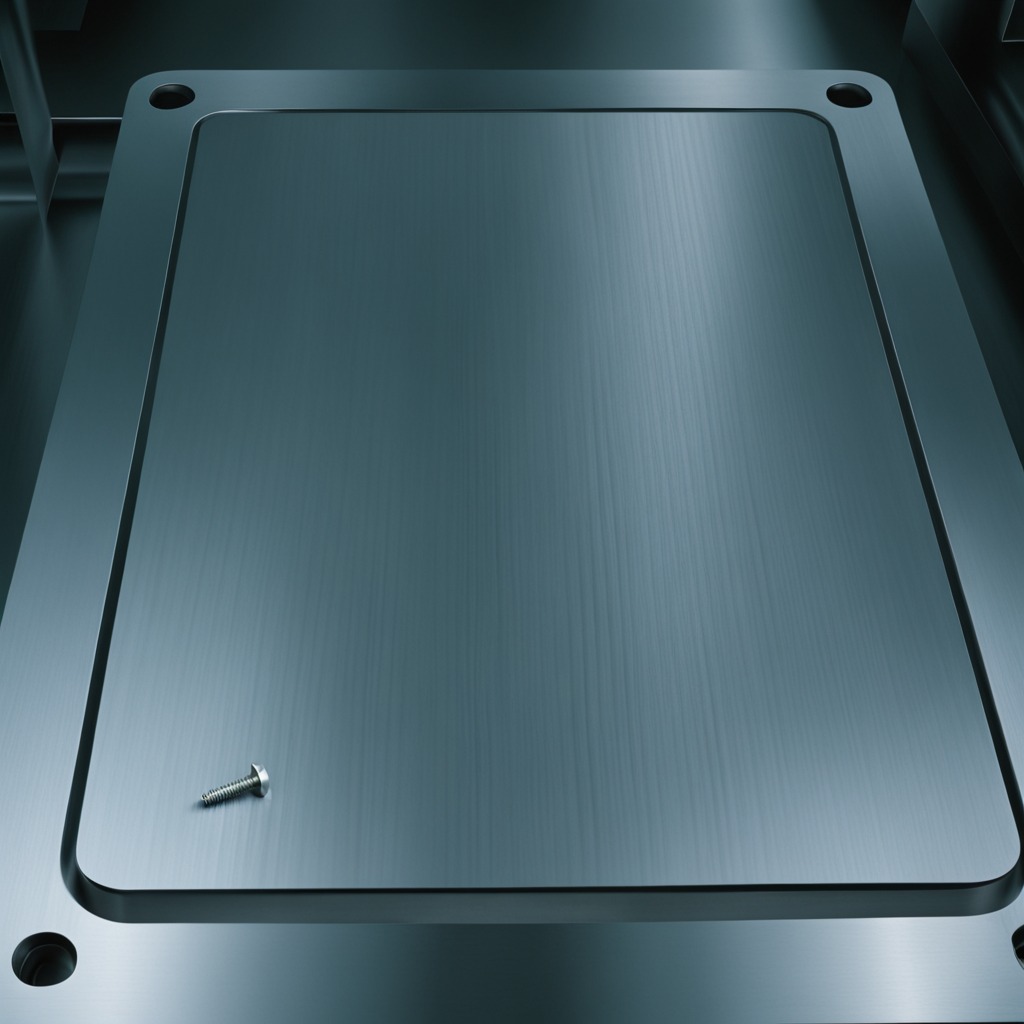
A metal screw is lying on a metal table in a machine shop under fluorescent lights.